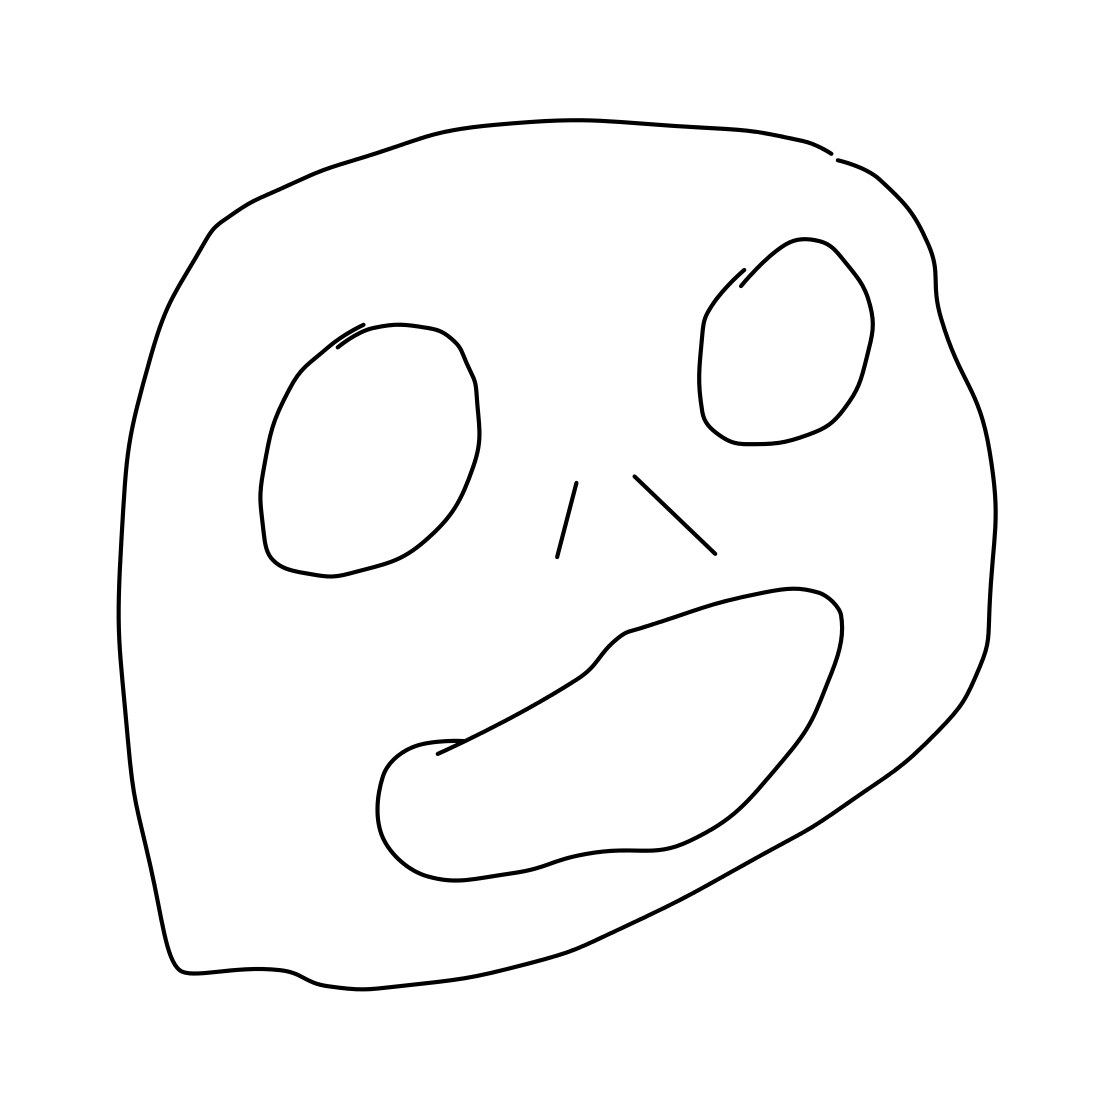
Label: face